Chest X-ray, PA view. Patient: 54 years old, sex M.
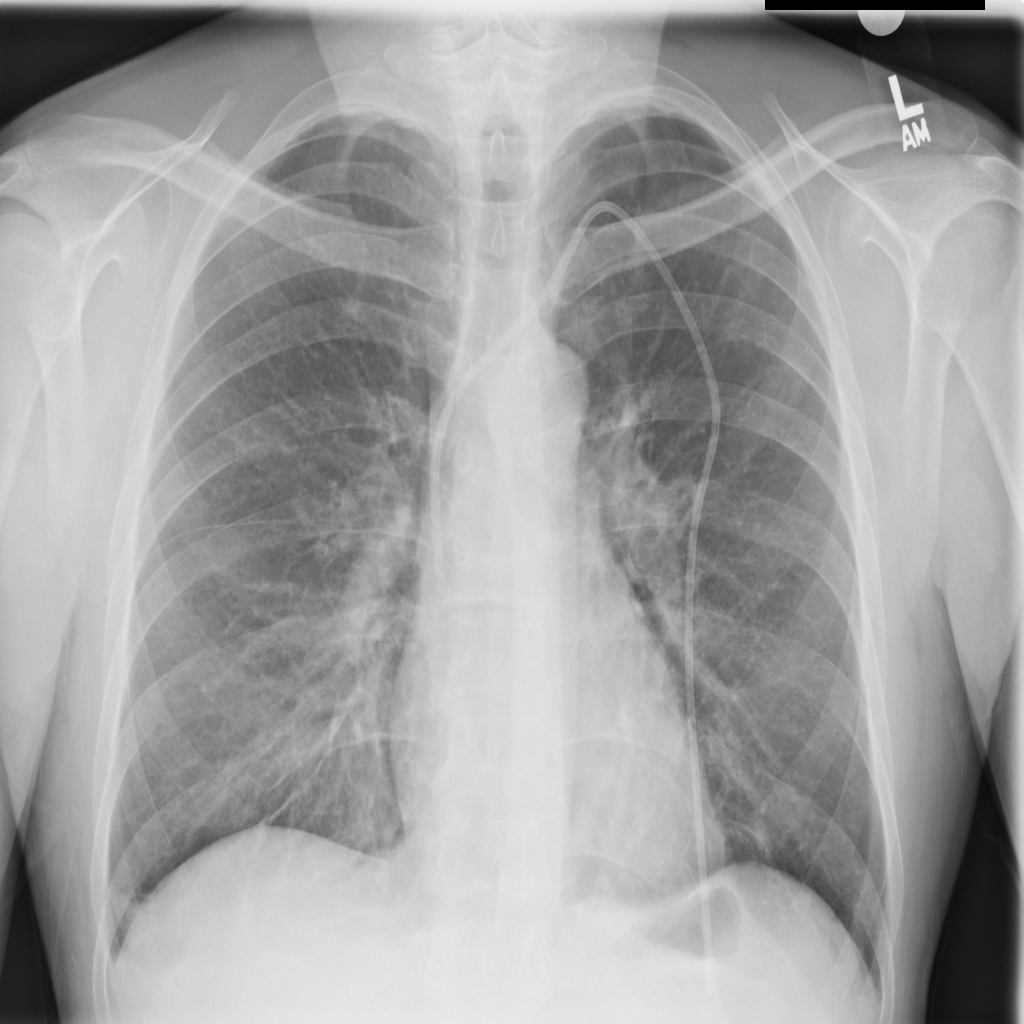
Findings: Effusion, Infiltration